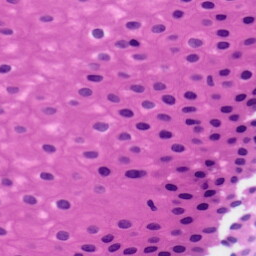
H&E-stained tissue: Tonsil